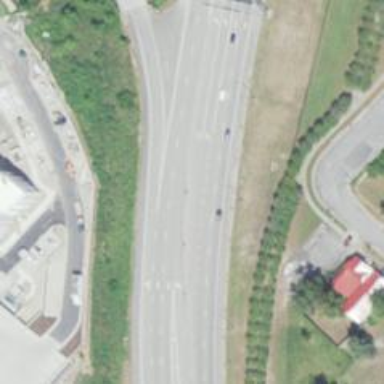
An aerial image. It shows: Primary highway with expressway characteristics.